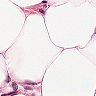
Metastatic tissue present: no